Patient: sex F, age 56
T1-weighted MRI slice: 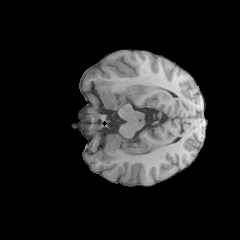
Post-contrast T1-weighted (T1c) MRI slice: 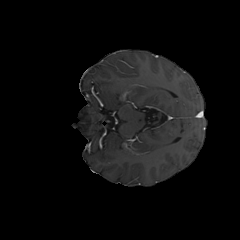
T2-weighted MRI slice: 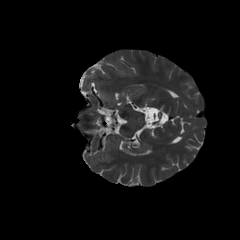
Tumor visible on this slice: no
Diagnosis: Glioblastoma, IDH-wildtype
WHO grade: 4